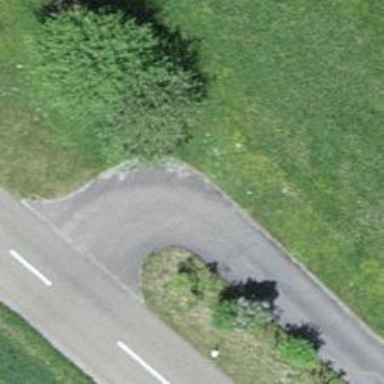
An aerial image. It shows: Paved driveway road for service purposes.